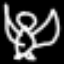
Label: angel